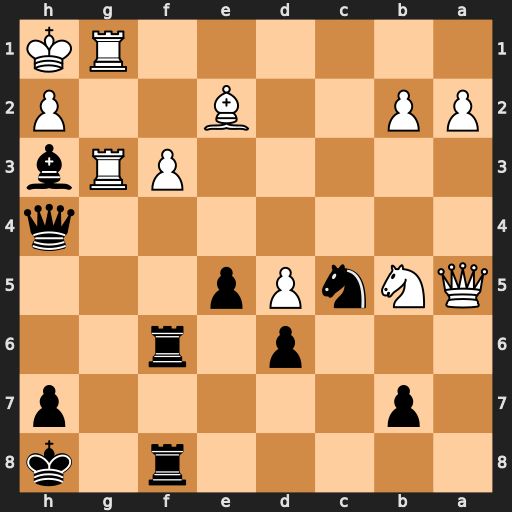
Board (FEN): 5r1k/1p5p/3p1r2/QNnPp3/7q/5PRb/PP2B2P/6RK
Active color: b
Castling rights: -
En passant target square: -
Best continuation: Ne4 Qe1 Nxg3+